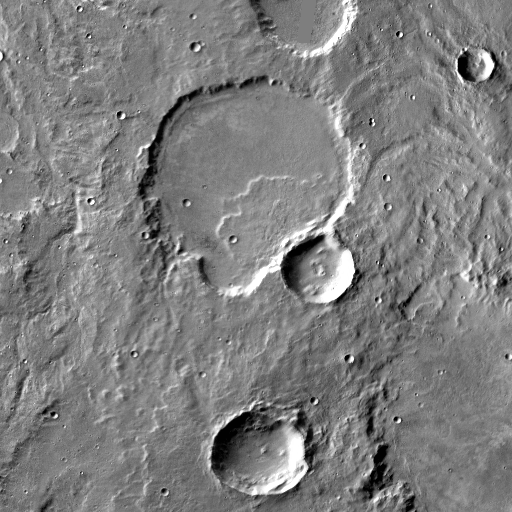
Crater classes present: Background, Other, Layered, Secondary